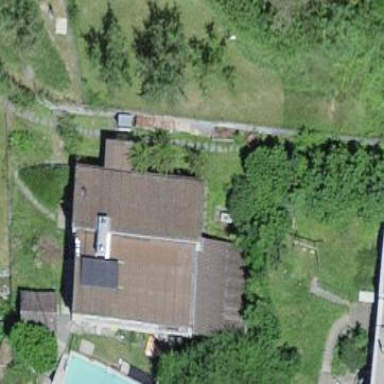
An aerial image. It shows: Residential building.